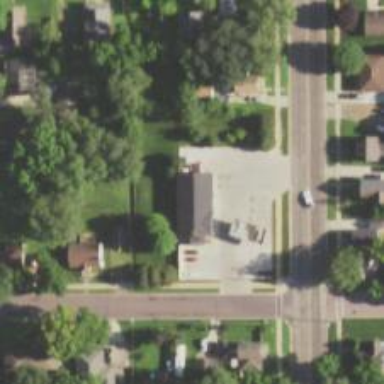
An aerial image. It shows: Convenience shop.